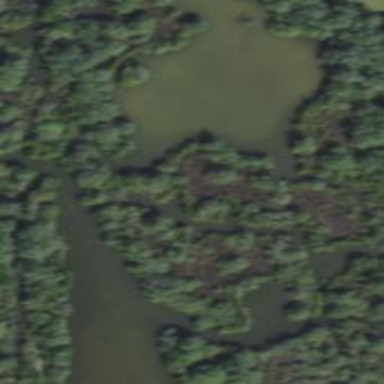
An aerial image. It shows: Wetland area with mangrove vegetation.